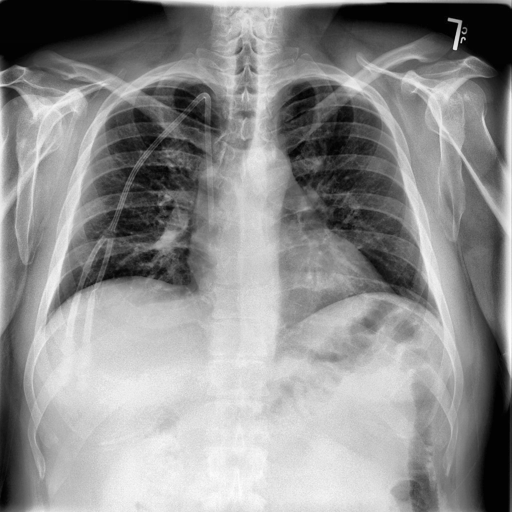
Finding: NORMAL